Question: I would like to position a 'JComboBox' in the way illustrated in the picture below. I was wondering if there is easy code to achieve this?

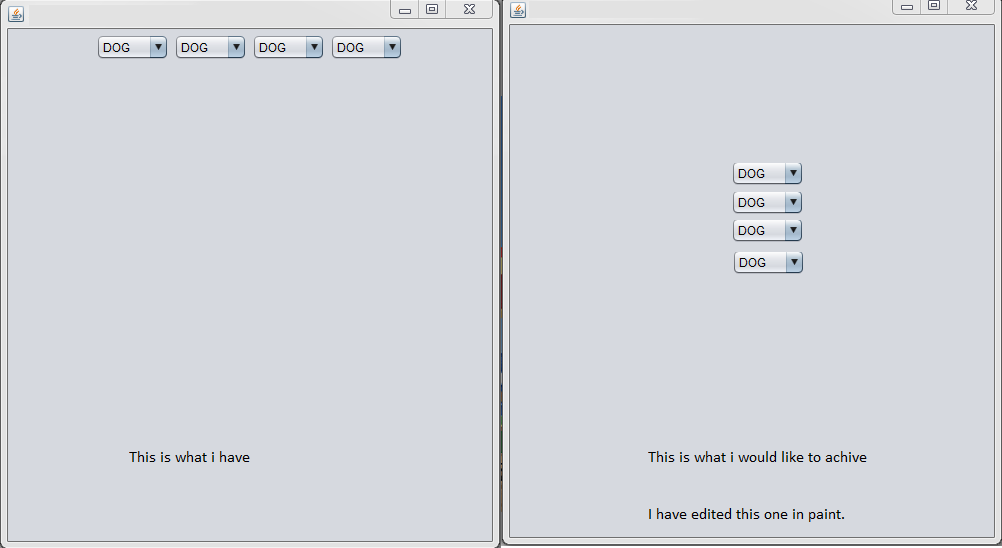
Answer:
'''
import java.awt.*;
import javax.swing.*;
import javax.swing.border.EmptyBorder;
public class CenteredCombos {
public static void main(String[] args) {
Runnable r = new Runnable() {
@Override
public void run() {
String[] values = {"Dog","Cat"};
// put the controls in a single column, with a little space.
JPanel controlPanel = new JPanel(new GridLayout(0,1,5,5));
for (int ii=0; ii<4; ii++) {
controlPanel.add(new JComboBox(values));
}
// the GUI as seen by the user (without frame)
// The GBL is used to center the controlPanel
JPanel gui = new JPanel(new GridBagLayout());
gui.setBorder(new EmptyBorder(2, 3, 2, 3));
gui.add(controlPanel);
// Make the BG panel more clear..
gui.setBackground(Color.WHITE);
JFrame f = new JFrame("Demo");
f.add(gui);
// Ensures JVM closes after frame(s) closed and
// all non-daemon threads are finished
f.setDefaultCloseOperation(JFrame.DISPOSE_ON_CLOSE);
// See http://stackoverflow.com/a/<PHONE>/418556 for demo.
f.setLocationByPlatform(true);
// ensures the frame is the minimum size it needs to be
// in order display the components within it
f.pack();
// should be done last, to avoid flickering, moving,
// resizing artifacts.
f.setVisible(true);
}
};
// Swing GUIs should be created and updated on the EDT
// http://docs.oracle.com/javase/tutorial/uiswing/concurrency/initial.html
SwingUtilities.invokeLater(r);
}
}
'''